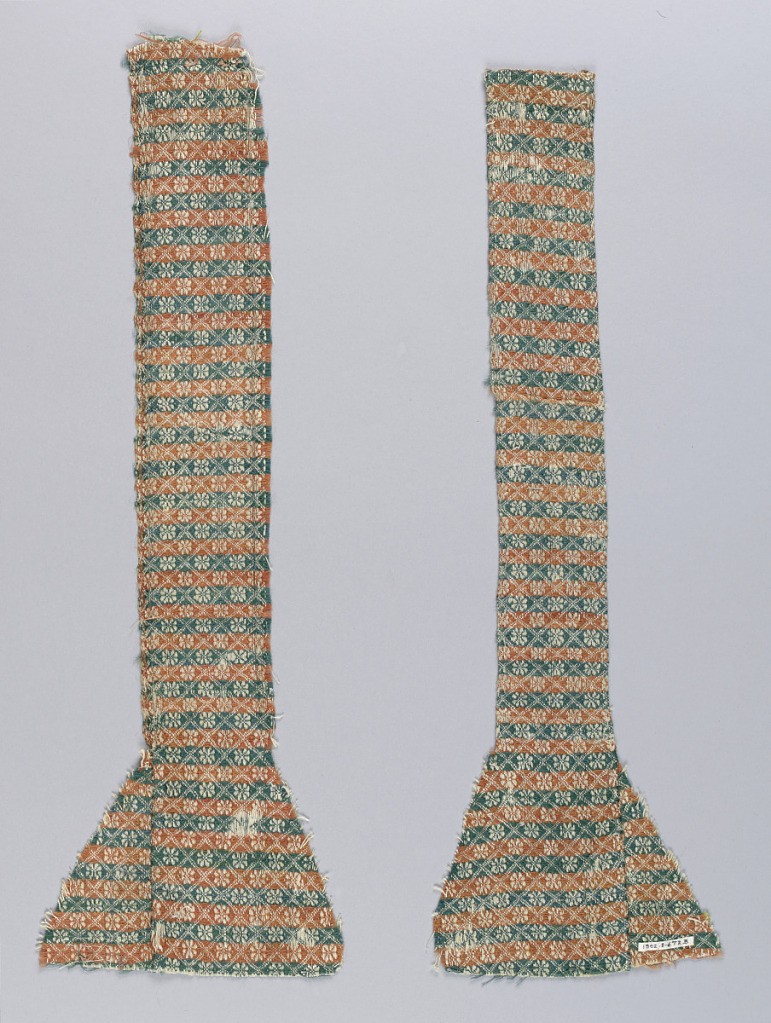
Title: Fragments
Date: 17th century
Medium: linen, wool Technique: float patterned
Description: Fragments from a maniple. Ground divided into lozenges each containing a six-petaled flower.